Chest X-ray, PA view. Patient: 22 years old, sex F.
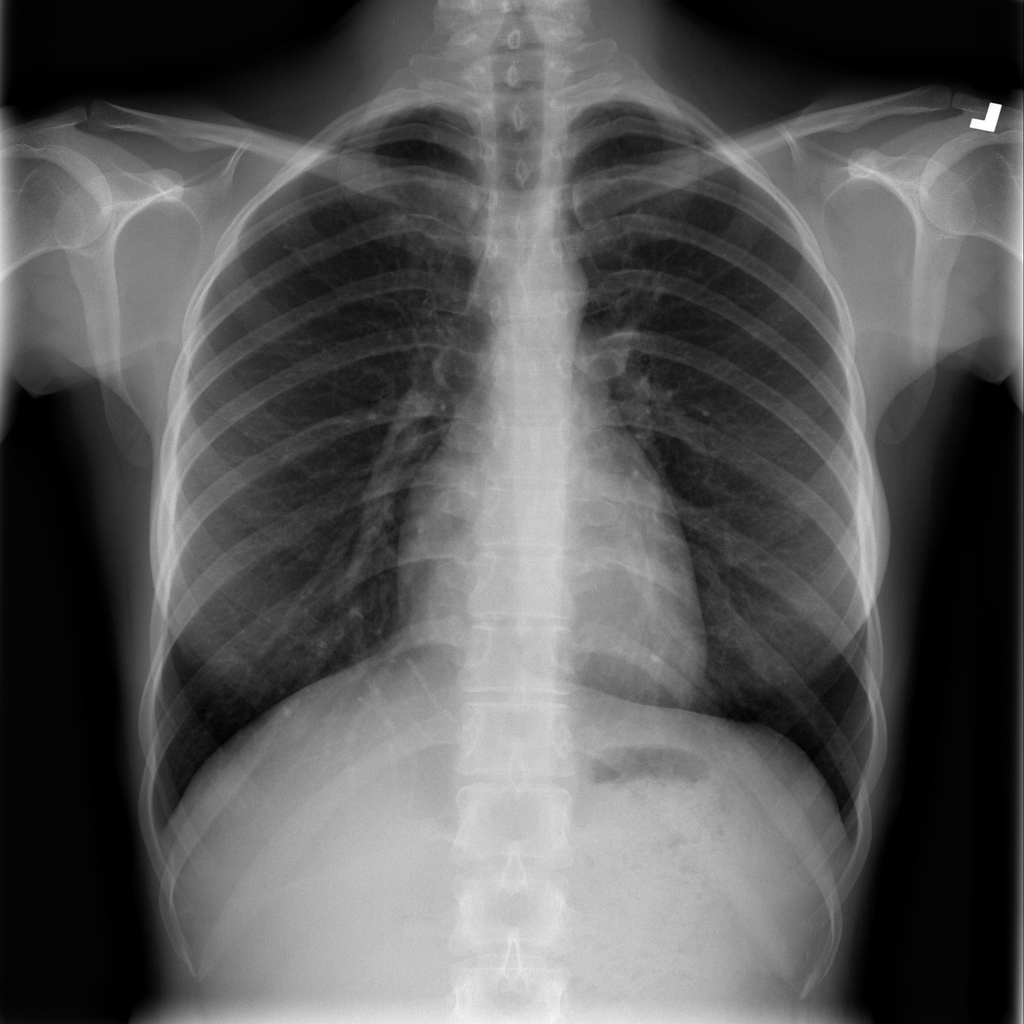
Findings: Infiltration